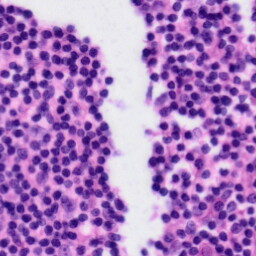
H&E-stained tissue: Tonsil